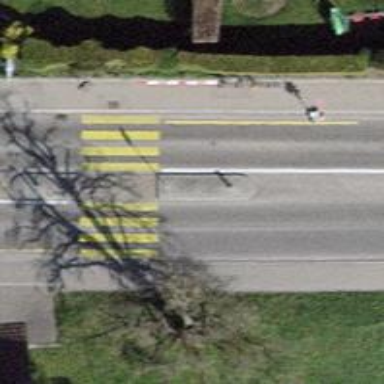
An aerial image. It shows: Uncontrolled crossing on the road.